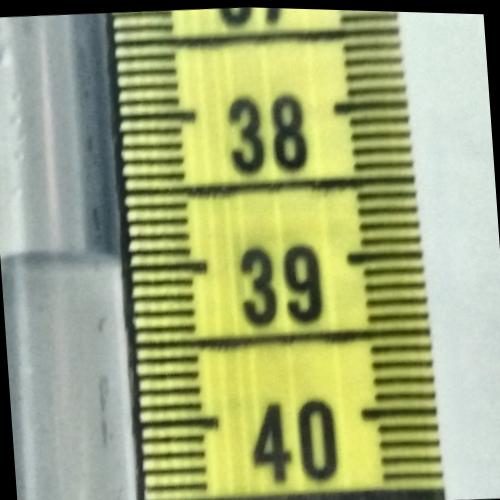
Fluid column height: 38.9 cm